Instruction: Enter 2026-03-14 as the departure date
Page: home
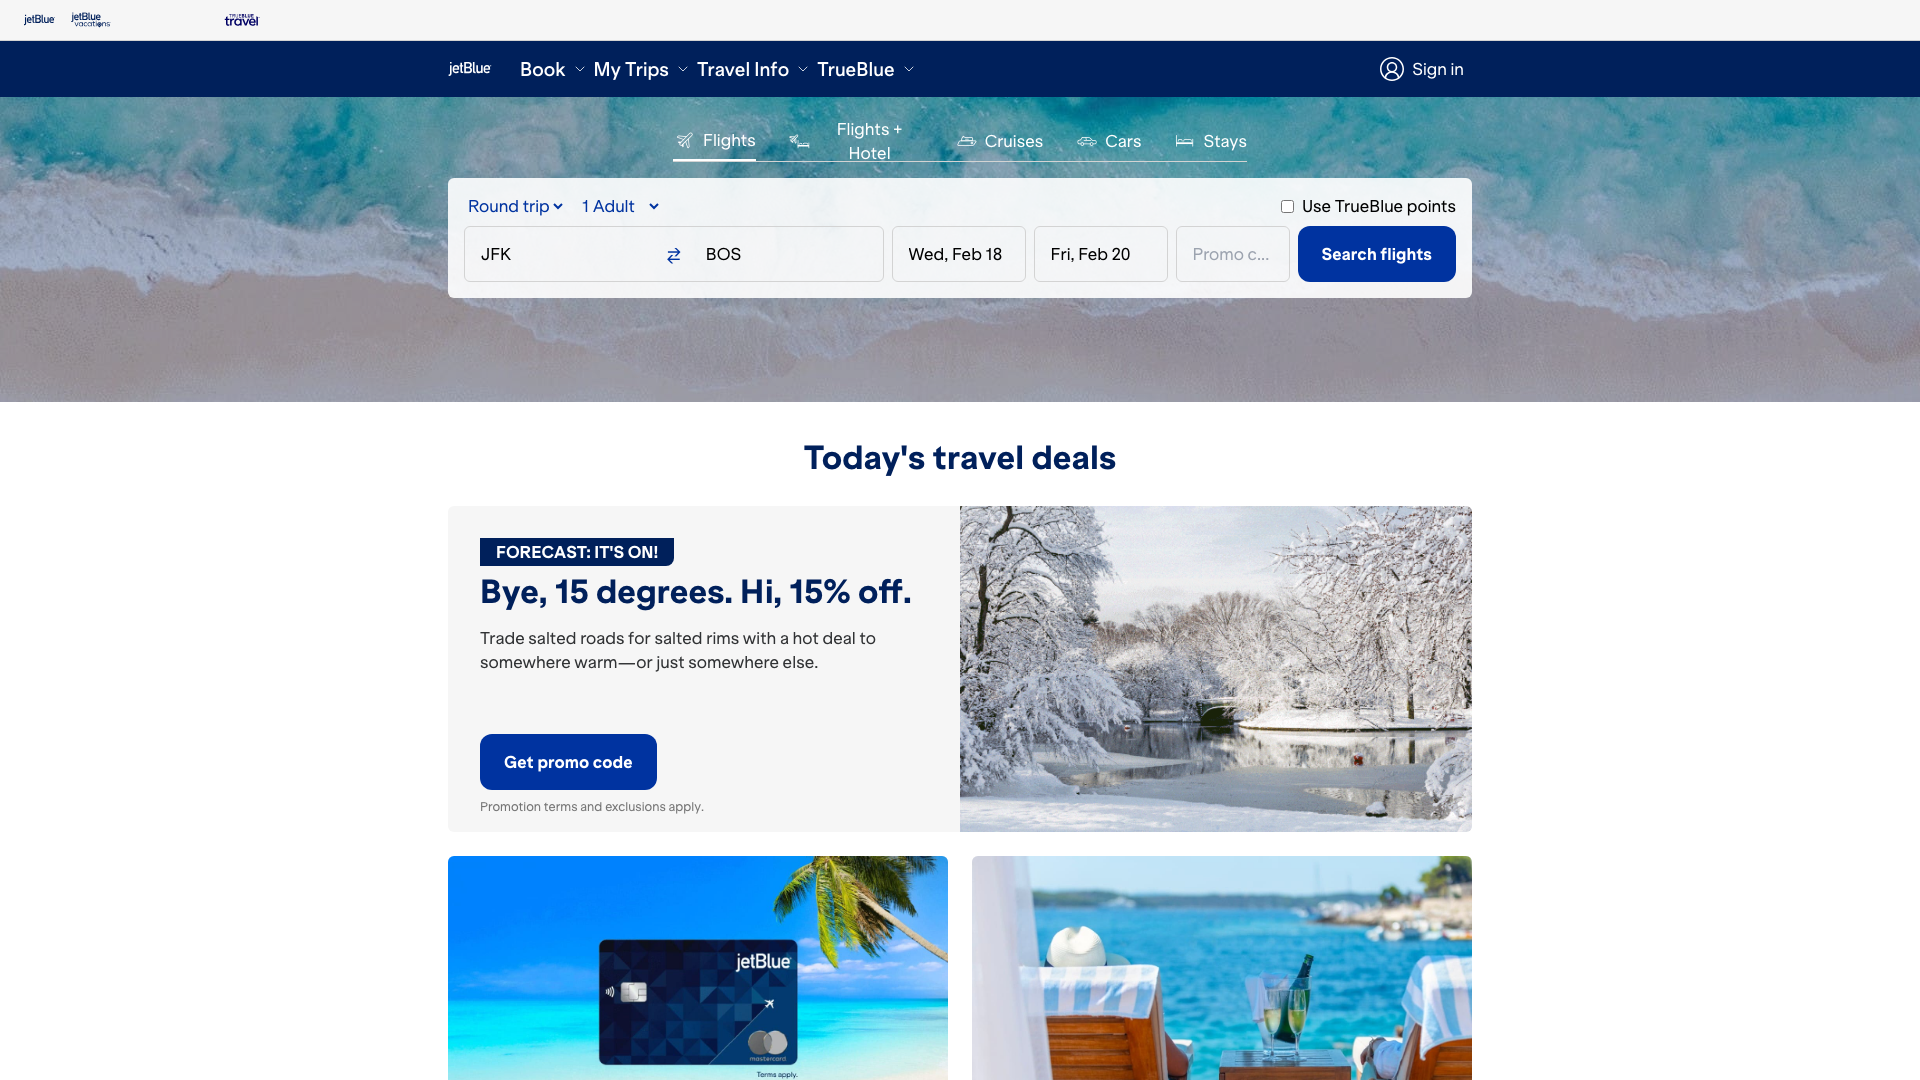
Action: type